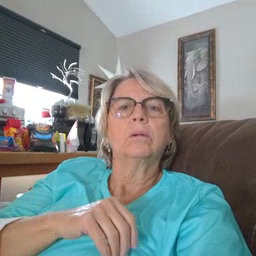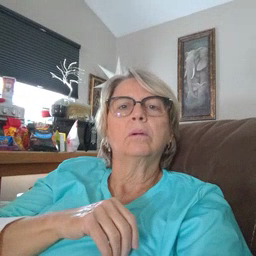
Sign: owl